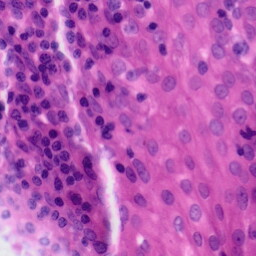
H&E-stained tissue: Tonsil